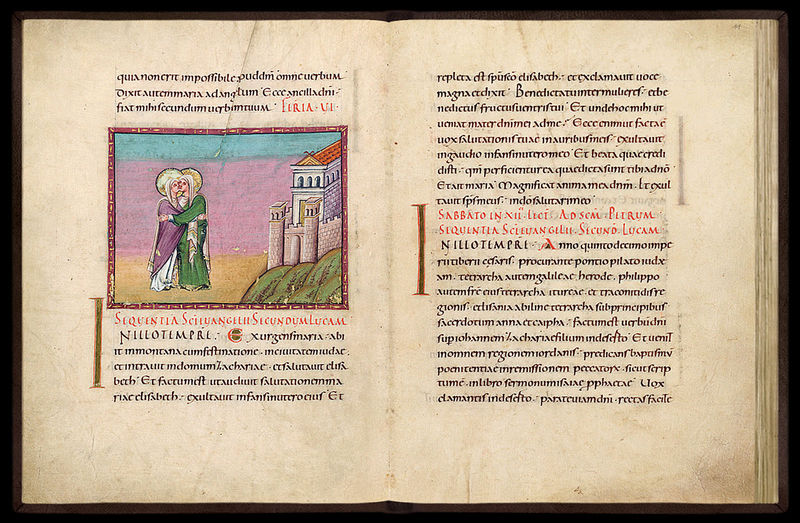
Titel: Egbert- Codex (Codex Egberti)
Institution: Trier, Stadtbibliothek/Stadtarchiv
Schlagwörter: berg, blau, frauen, gelb, grün, menschen, schwarz, rot, schloss, rahmen, bild, hügel, paar, schrift, hang, lila, grun, tor, buch, burg, seite, text, buchseite, heiligenschein, liebende, begrüssung, elisabeth, heilige, maria, geliebte, miniatur, eins, purpur, latein, lateinisch, verliebte, manuskript, heiligen, sakramentar